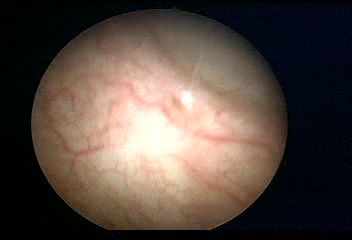
Modality: WLC
Class: Normal mucosa
Bladder cancer association: No